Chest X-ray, PA view. Patient: 20 years old, sex F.
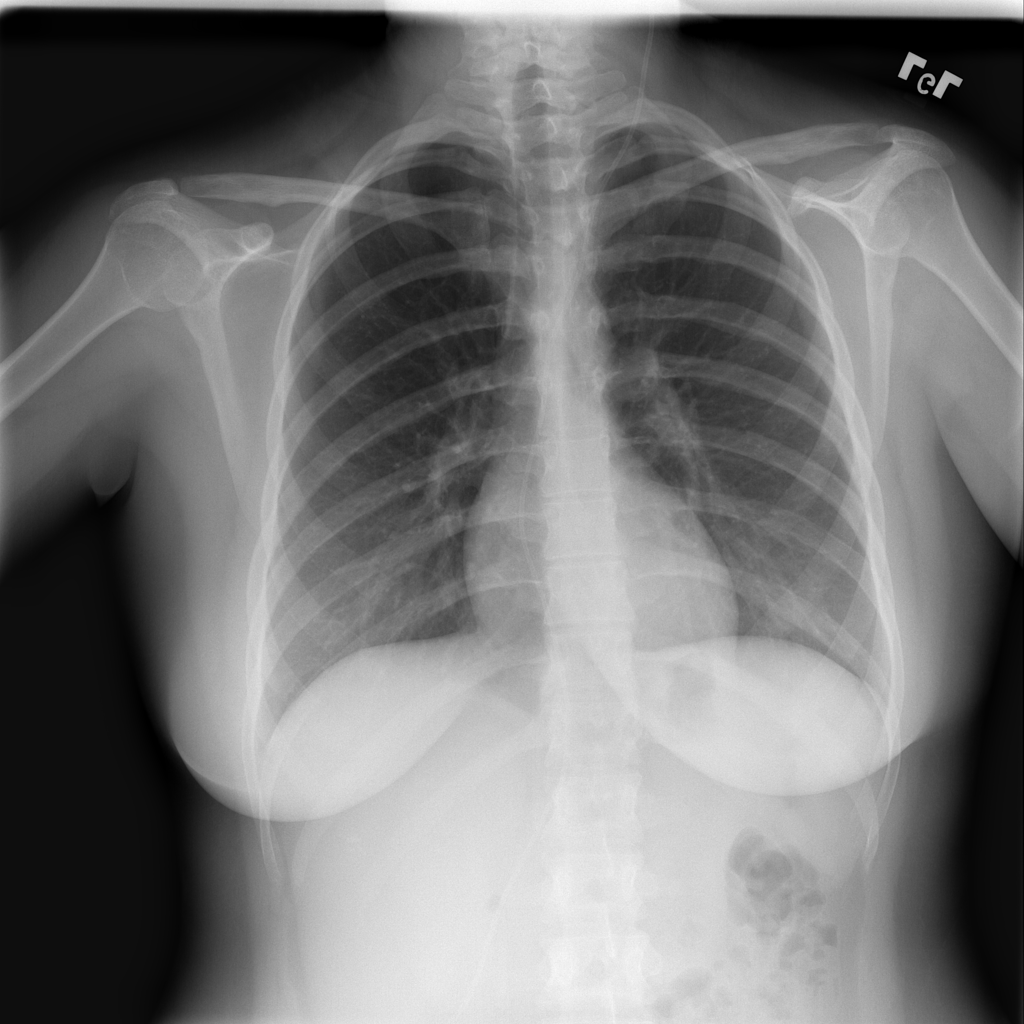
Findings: No Finding